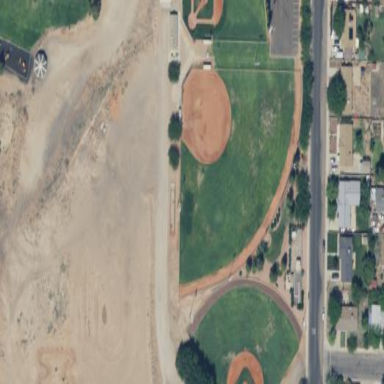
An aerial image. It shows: Baseball pitch for leisure and sports activities.